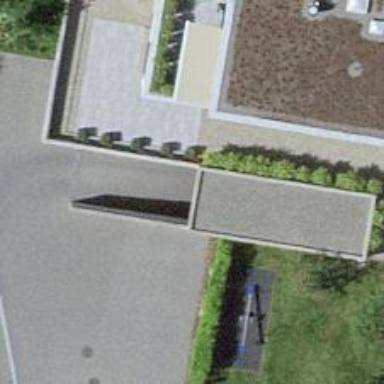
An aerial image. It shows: Parking entrance.